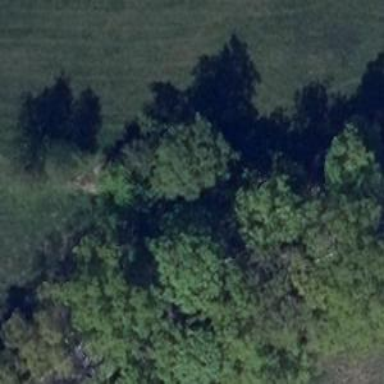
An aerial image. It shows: Row of trees in natural setting.